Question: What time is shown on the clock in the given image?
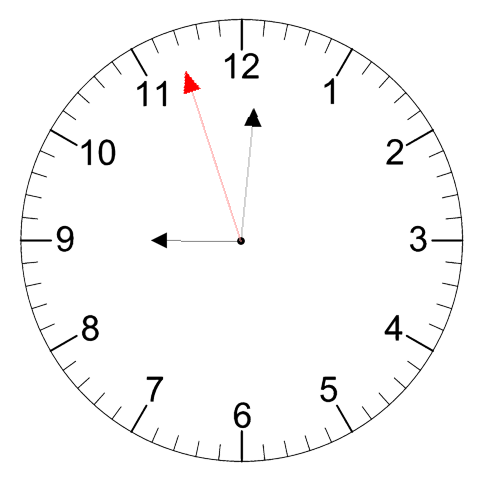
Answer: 09:00:57